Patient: sex M, age 58
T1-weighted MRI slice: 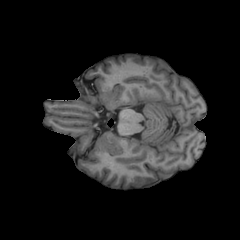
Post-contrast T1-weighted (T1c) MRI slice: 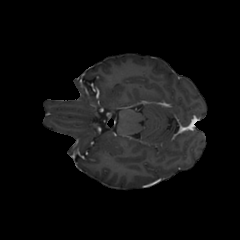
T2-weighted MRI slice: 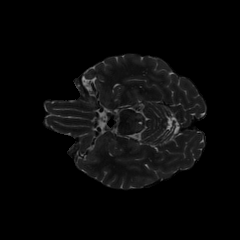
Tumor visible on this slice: no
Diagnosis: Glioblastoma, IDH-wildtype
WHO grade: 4